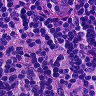
Metastatic tissue present: no